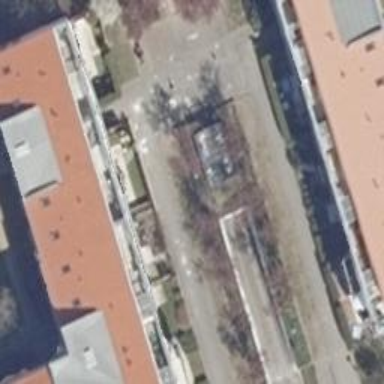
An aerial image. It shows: Parking entrance.